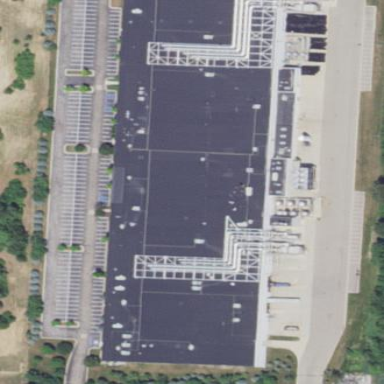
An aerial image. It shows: Industrial building.